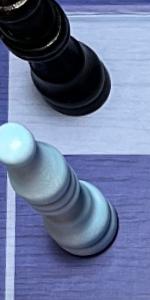
Label: Bishop_White